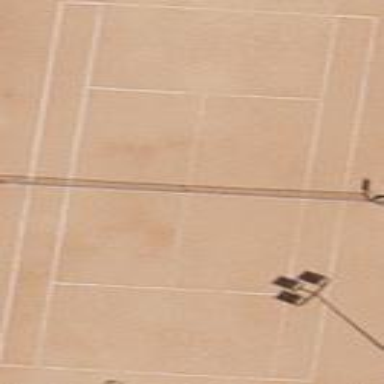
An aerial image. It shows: Clay tennis court pitch.